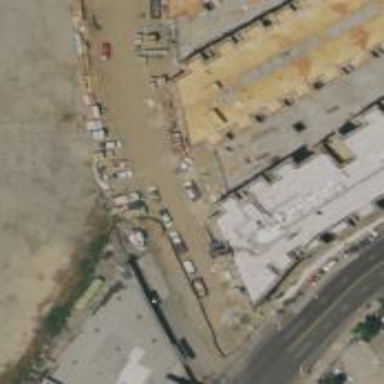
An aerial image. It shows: Alleyway designated as service road.